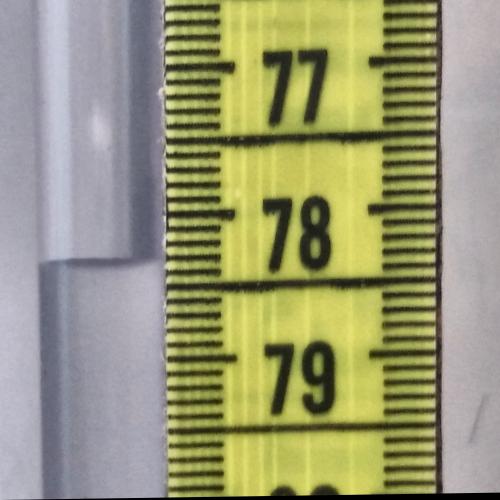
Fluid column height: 78.3 cm